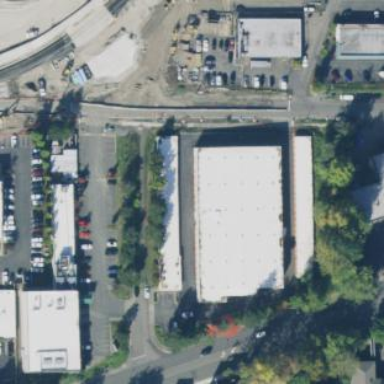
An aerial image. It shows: Storage rental shop affiliated with Public Storage as per the Wikipedia brand.